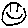
Label: smiley face